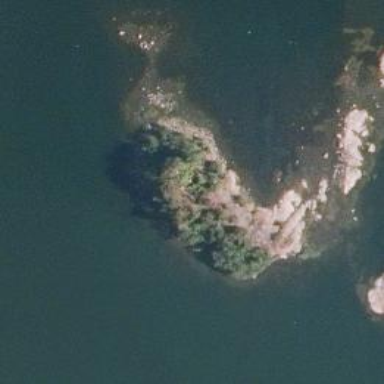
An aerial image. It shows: Islet.